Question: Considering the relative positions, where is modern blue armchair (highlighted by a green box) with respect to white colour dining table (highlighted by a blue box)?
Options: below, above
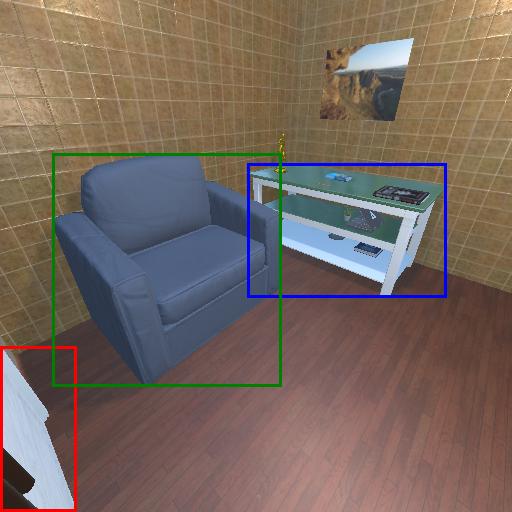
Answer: below